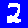
Digit: 2